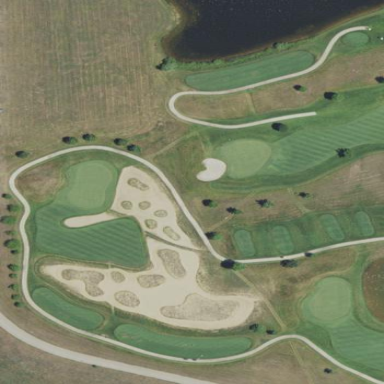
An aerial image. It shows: Sandy area is golf bunker.